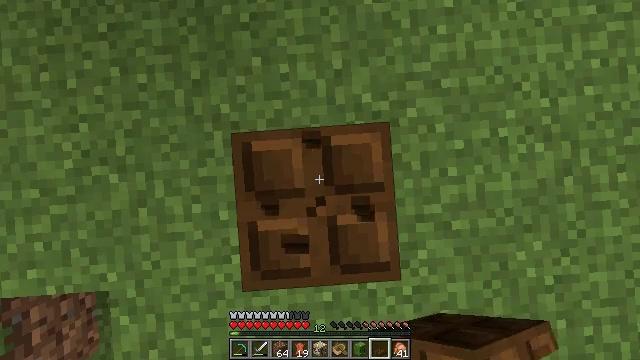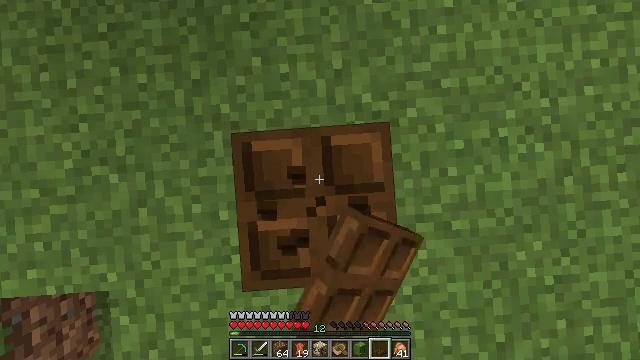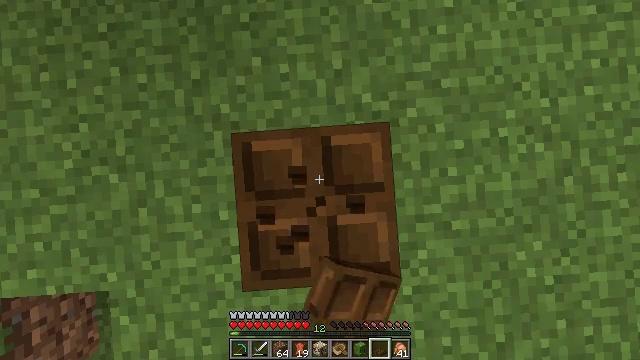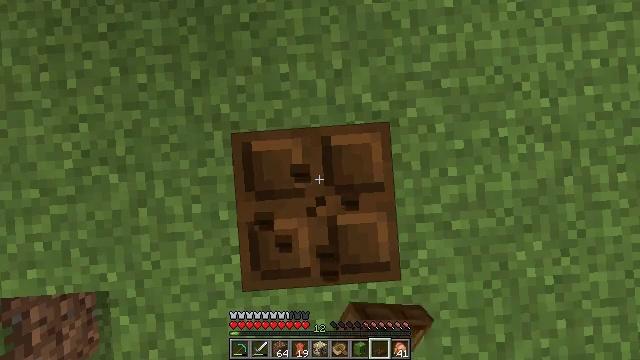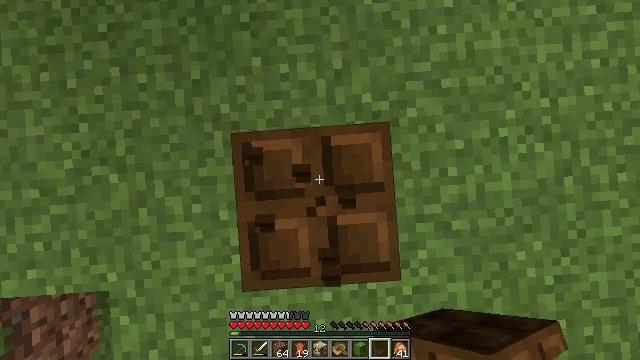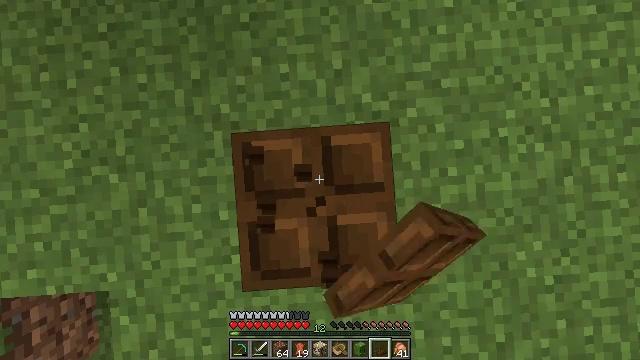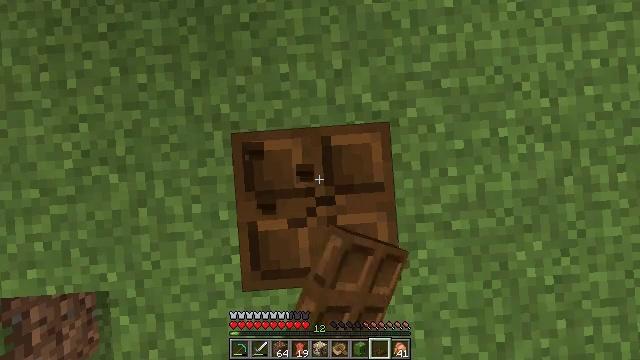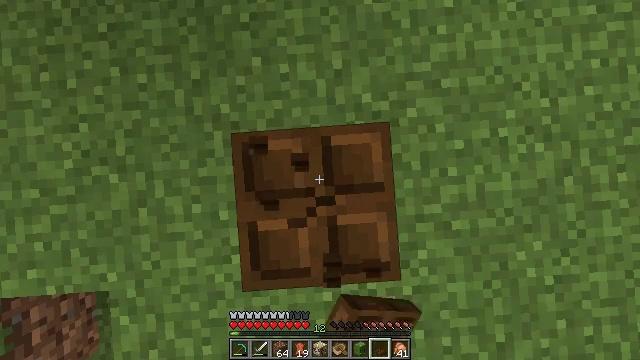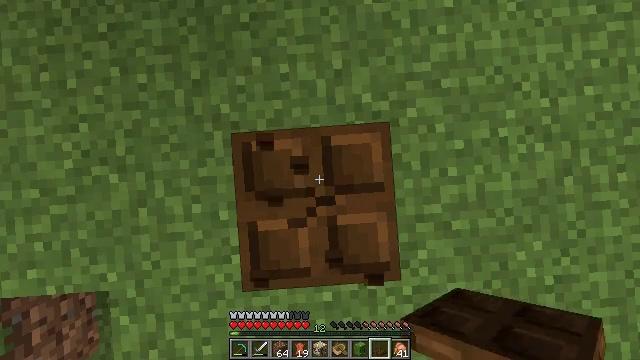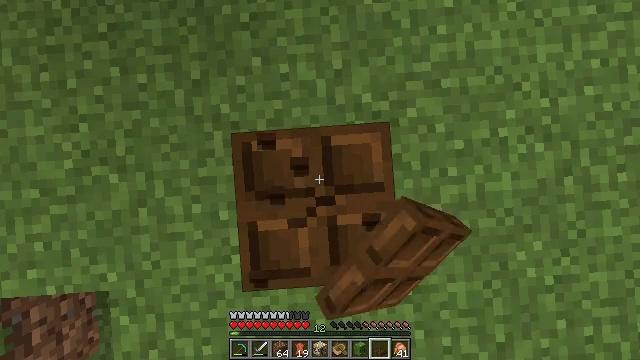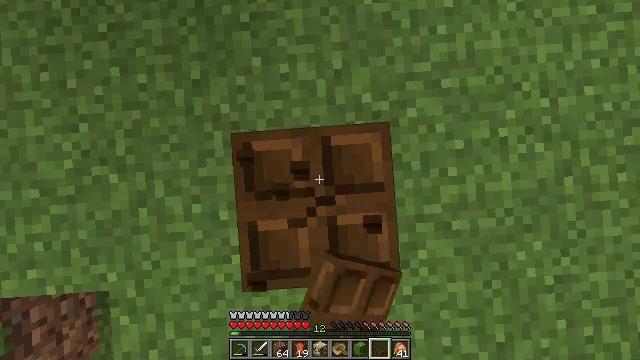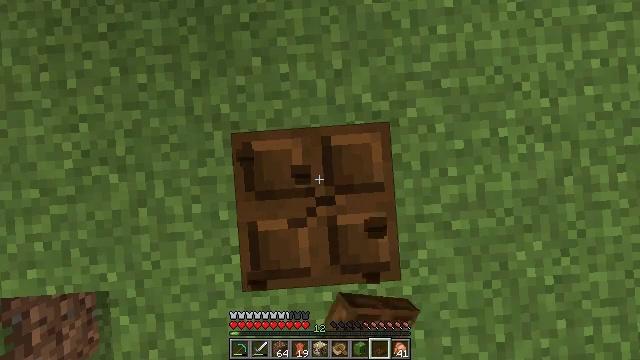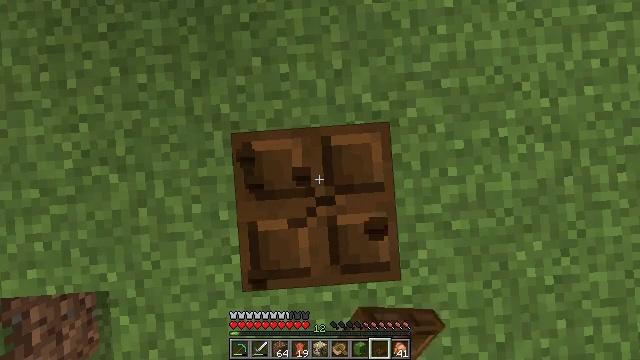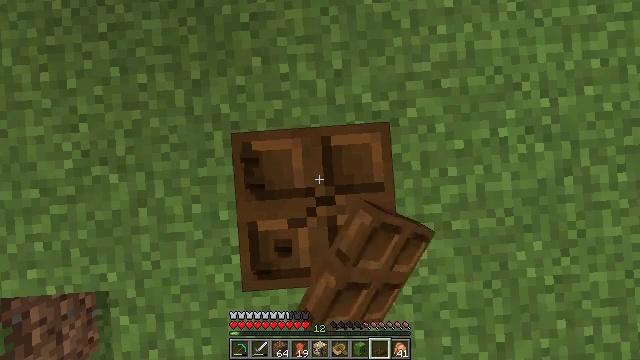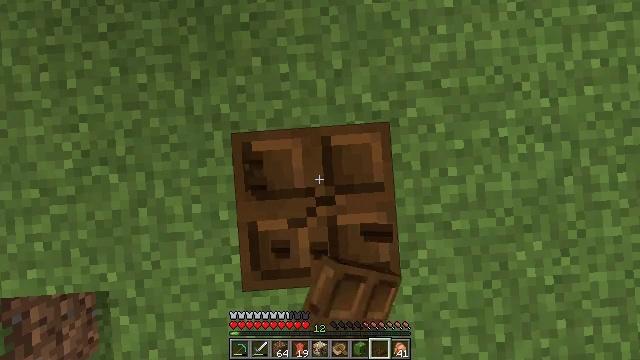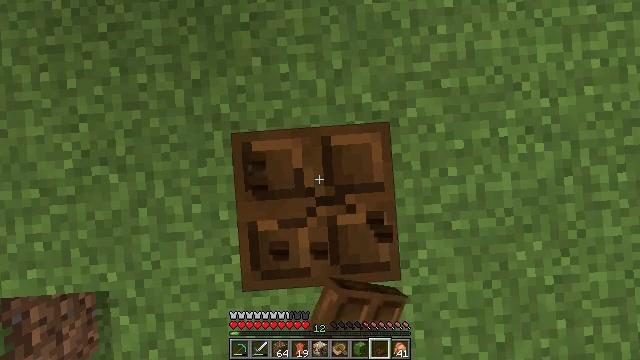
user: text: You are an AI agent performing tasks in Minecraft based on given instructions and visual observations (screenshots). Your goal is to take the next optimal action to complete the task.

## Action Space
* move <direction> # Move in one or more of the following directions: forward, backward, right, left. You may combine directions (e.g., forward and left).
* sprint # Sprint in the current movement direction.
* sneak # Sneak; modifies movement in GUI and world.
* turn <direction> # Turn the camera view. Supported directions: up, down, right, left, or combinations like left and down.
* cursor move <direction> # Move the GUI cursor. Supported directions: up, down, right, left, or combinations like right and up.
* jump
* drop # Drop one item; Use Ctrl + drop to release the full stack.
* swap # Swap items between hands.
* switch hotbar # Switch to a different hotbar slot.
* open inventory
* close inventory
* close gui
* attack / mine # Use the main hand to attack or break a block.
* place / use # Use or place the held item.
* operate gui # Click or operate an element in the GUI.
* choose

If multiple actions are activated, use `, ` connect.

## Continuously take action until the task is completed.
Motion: motion action
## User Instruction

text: Mine the dark oak trapdoor.
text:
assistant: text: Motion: attack / mine
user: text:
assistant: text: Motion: attack / mine
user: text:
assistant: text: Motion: attack / mine
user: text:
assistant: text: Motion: attack / mine
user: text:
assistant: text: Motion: attack / mine
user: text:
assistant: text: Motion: attack / mine
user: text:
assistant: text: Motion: attack / mine
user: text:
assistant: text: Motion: attack / mine
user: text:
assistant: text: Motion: attack / mine
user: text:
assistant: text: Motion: attack / mine
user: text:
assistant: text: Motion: attack / mine
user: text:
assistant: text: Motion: attack / mine
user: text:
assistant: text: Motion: attack / mine
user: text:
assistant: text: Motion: attack / mine
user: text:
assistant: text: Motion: attack / mine
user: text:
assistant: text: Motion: attack / mine
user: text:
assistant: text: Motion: attack / mine
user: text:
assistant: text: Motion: attack / mine
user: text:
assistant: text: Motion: attack / mine
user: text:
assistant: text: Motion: attack / mine
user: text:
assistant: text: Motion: attack / mine
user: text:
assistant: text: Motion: attack / mine
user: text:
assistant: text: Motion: attack / mine
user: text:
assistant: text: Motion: attack / mine
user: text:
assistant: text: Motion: attack / mine
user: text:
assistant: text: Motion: attack / mine
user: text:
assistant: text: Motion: attack / mine
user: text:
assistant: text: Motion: attack / mine
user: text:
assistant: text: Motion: attack / mine
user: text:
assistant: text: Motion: attack / mine